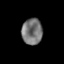
Tissue: lung
Cell type: T cells
Senescence score: 0.2363
Nuclear area (px): 532
Mean DAPI intensity: 116.297